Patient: sex F, age 83
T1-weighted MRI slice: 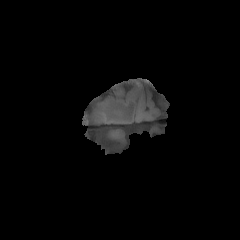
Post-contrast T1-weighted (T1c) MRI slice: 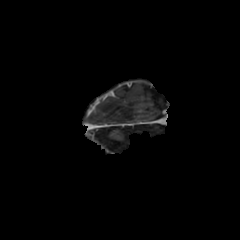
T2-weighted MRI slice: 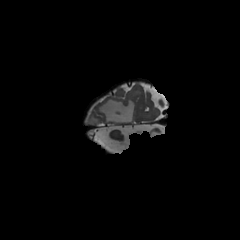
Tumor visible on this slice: yes
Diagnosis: Glioblastoma, IDH-wildtype
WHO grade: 4